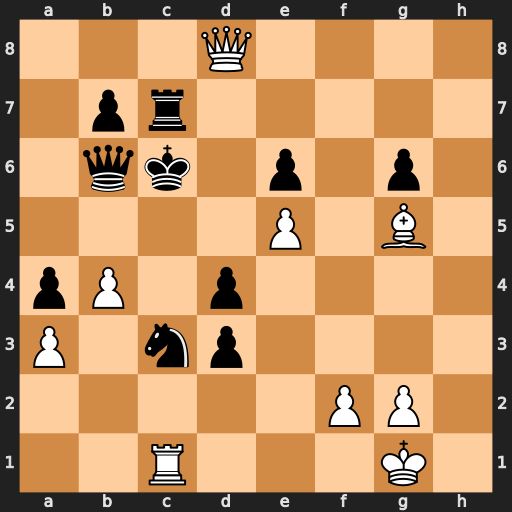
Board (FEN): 3Q4/1pr5/1qk1p1p1/4P1B1/pP1p4/P1np4/5PP1/2R3K1
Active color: w
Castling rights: -
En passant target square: -
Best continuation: Rxc3+ dxc3 Qxd3 Qxf2+ Kxf2